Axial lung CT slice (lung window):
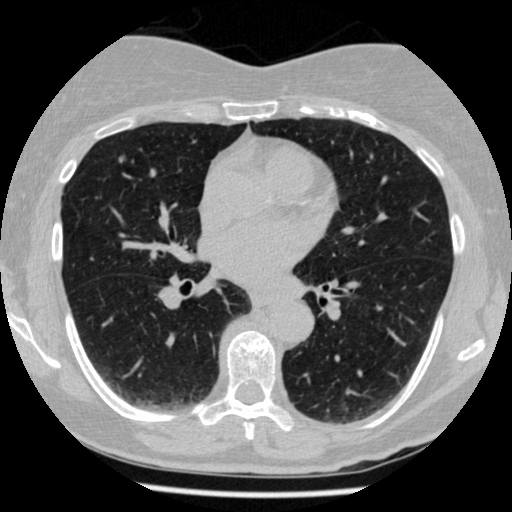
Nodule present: yes
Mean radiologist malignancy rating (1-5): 3